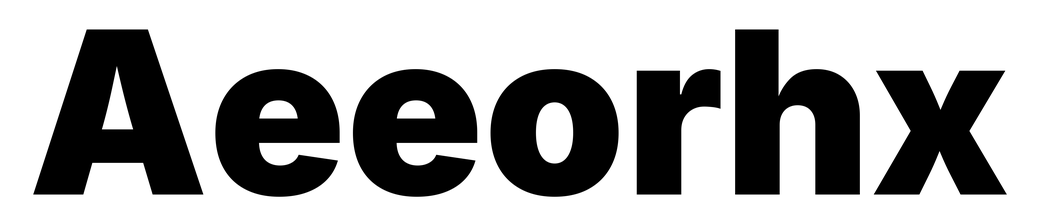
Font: Inter_Black